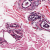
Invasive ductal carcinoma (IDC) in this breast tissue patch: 0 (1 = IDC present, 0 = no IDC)